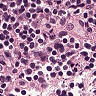
Metastatic tissue present: no